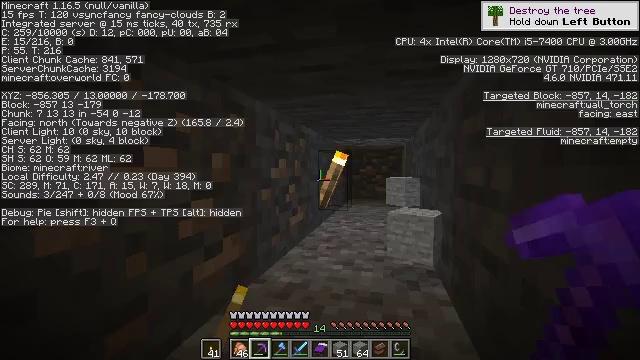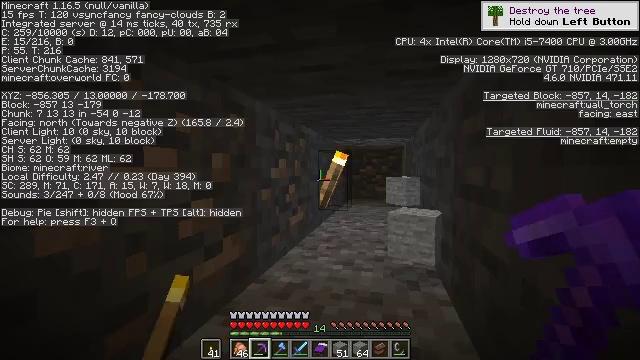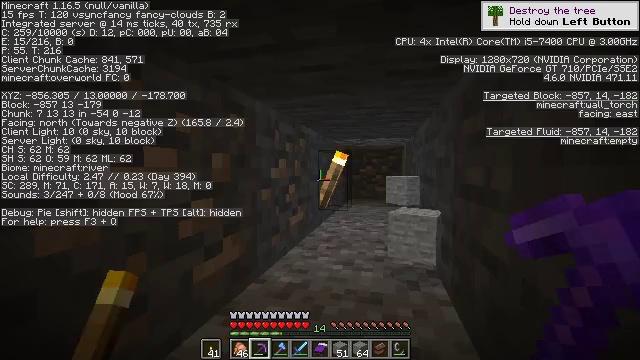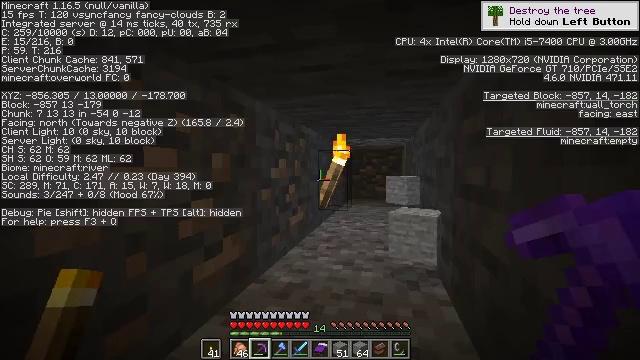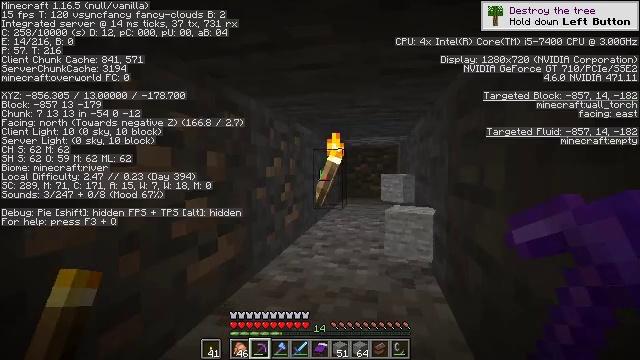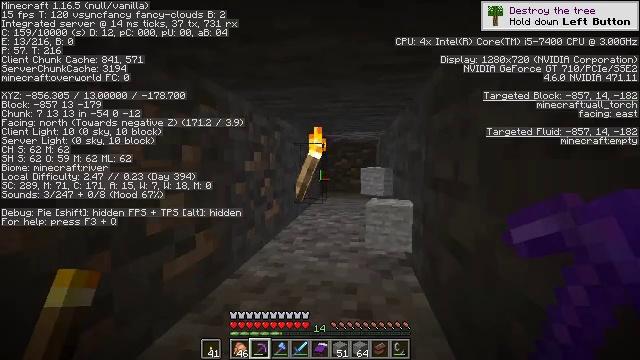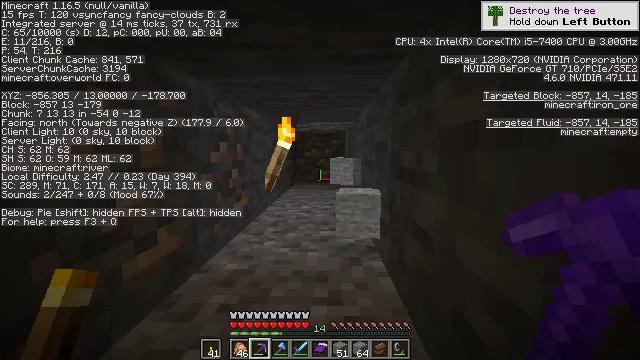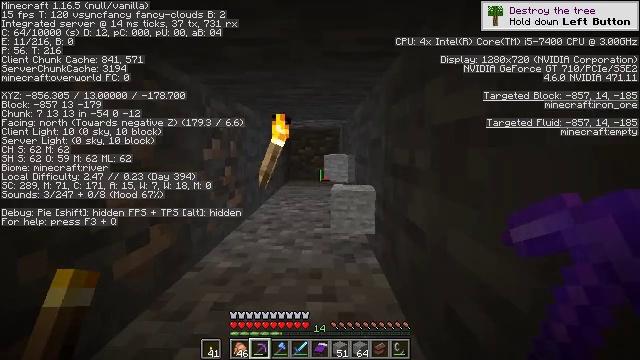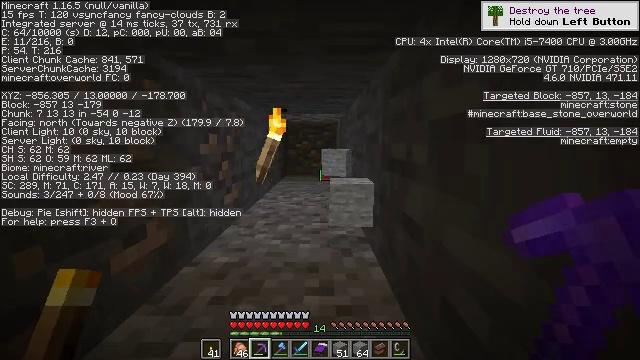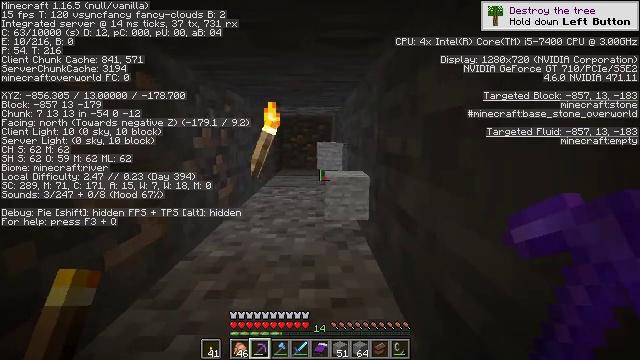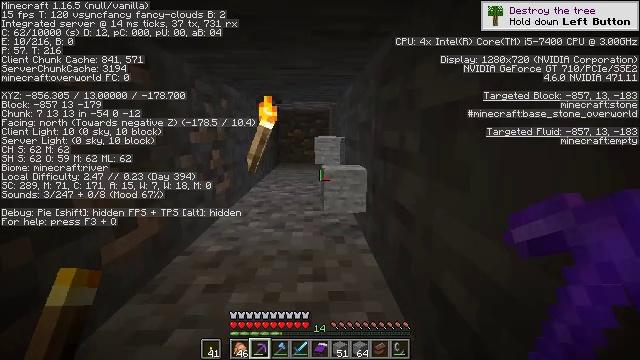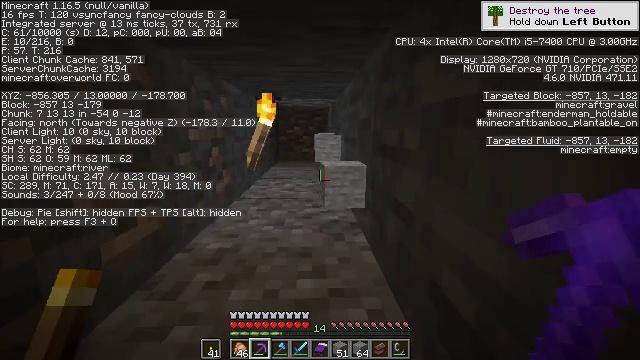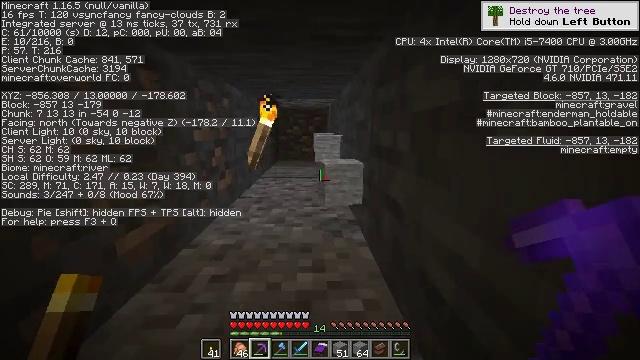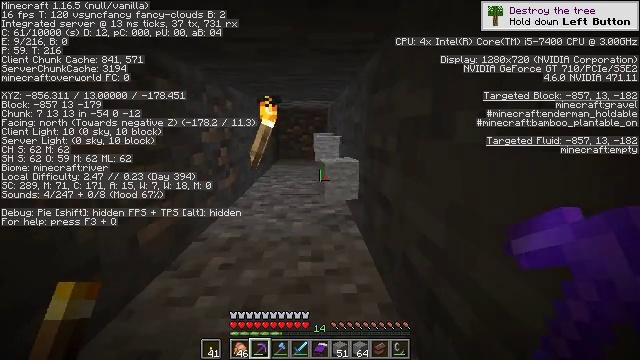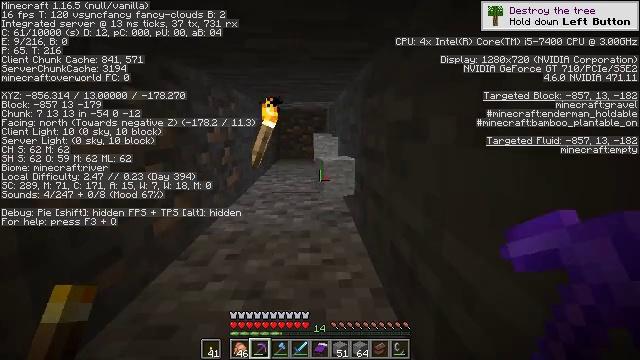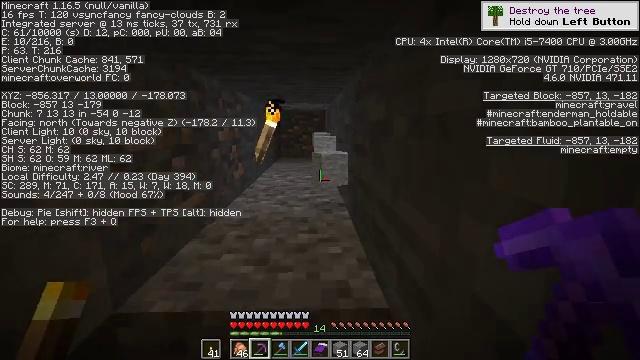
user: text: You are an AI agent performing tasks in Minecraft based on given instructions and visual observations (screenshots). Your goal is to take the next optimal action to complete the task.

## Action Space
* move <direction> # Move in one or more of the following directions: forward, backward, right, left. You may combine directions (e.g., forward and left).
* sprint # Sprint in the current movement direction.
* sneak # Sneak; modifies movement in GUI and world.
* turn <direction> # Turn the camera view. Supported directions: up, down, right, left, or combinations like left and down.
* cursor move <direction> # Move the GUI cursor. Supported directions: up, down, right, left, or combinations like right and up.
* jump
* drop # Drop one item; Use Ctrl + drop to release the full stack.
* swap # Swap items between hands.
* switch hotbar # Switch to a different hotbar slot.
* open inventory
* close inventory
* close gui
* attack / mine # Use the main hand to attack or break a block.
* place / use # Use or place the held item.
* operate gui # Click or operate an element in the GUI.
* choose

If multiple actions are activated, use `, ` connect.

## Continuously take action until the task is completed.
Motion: motion action
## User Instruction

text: Dig through gravel to clear a path.
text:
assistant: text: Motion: no_op
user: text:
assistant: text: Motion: no_op
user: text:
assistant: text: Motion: no_op
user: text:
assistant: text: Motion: turn right
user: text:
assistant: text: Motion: turn right and down
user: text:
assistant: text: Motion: turn right and down
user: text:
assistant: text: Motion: turn right
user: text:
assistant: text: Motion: turn down
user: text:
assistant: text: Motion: turn right and down
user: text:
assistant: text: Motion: turn down
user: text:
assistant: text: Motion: no_op
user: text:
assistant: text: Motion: move back
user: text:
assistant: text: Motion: move back
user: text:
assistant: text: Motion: move back
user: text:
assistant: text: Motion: move back
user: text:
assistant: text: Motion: move back
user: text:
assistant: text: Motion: move back
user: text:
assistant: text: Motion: move back
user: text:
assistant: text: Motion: move back
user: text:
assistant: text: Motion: move back
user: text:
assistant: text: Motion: move back
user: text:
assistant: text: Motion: move back
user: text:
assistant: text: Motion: move back
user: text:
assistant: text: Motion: move back
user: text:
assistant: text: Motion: move back
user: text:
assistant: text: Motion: no_op
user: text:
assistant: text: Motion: no_op
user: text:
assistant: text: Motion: no_op
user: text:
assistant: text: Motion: attack / mine
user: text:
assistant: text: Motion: turn down, attack / mine